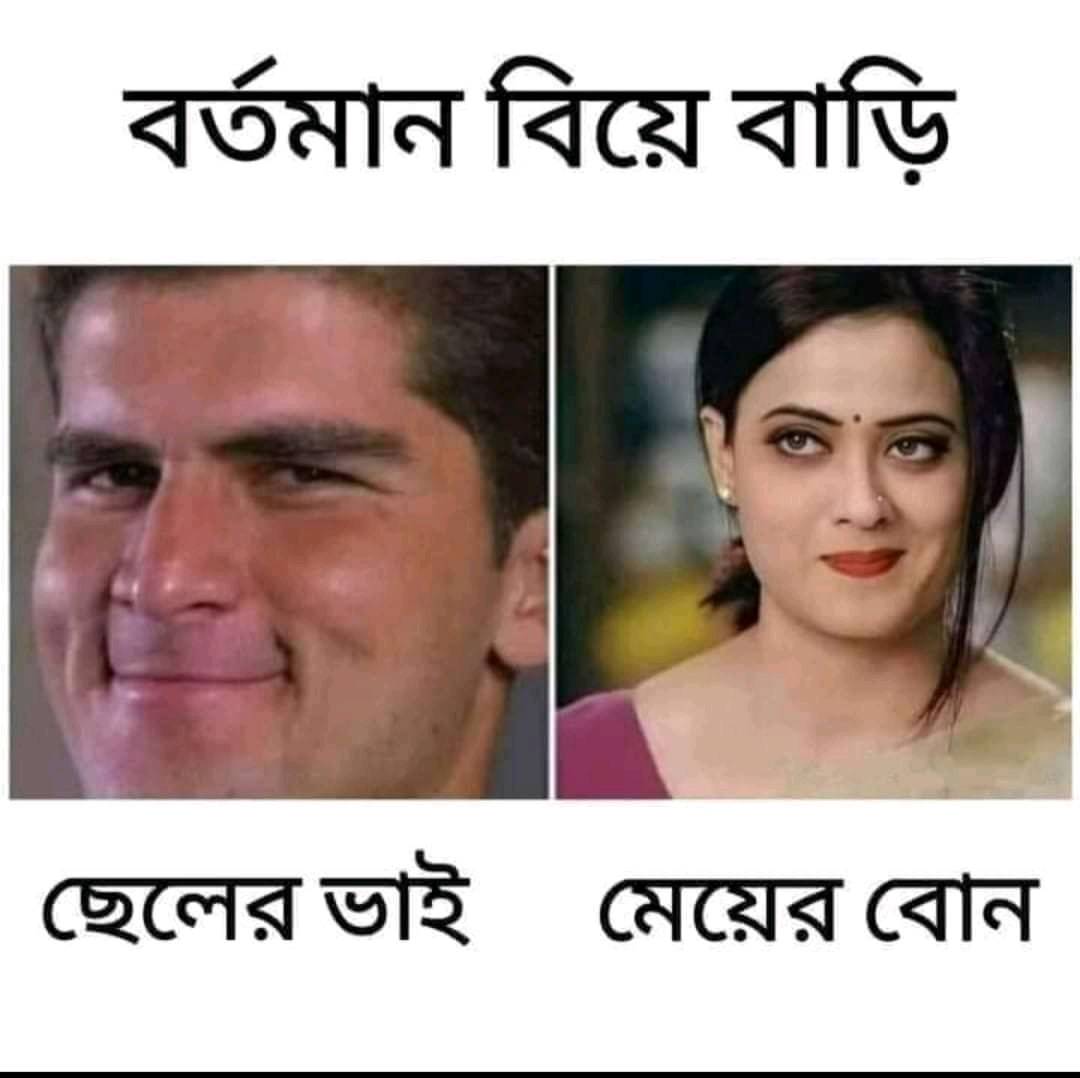
Caption: বর্তমান বিয়ে বাড়ি   ছেলের ভাই    মেয়ের বোন
Label: non-hate